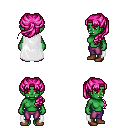
a pixel art fantasy rpg character, female body template, orc, green skin, white cape, magenta pants, pink princess hairstyle, brown shoes, four views (front, back, left, right), 2x2 character sprite sheet, small pixel art, hard edges, no anti-aliasing